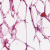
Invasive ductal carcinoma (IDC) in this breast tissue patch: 0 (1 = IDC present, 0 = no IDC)